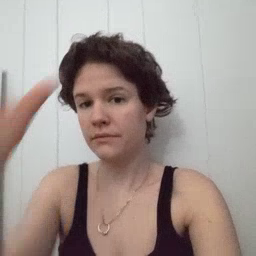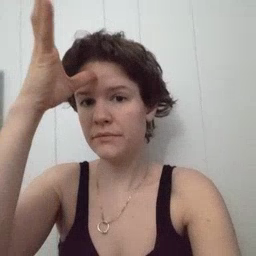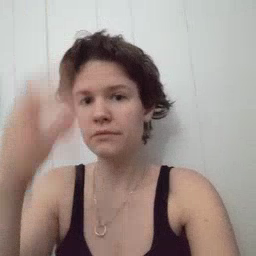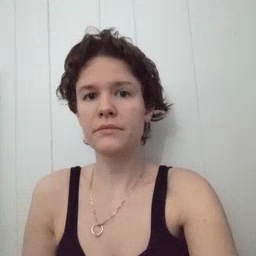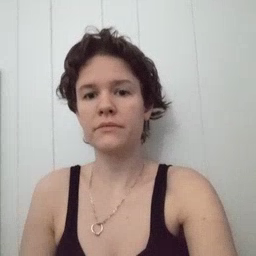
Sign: dad